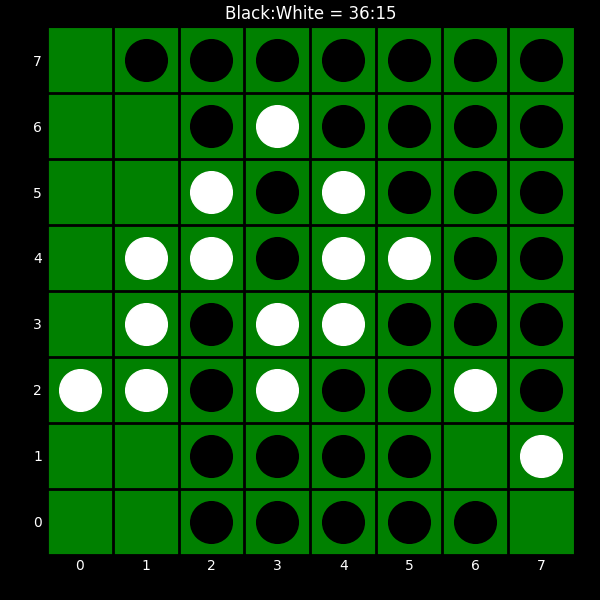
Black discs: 36
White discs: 15